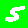
Digit: 5